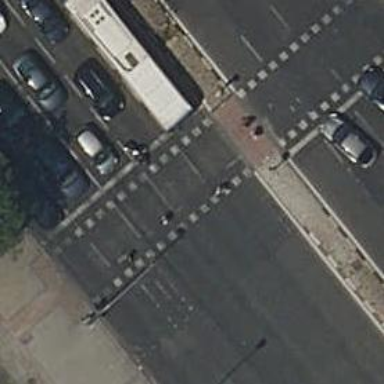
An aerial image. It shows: Kerb barrier.